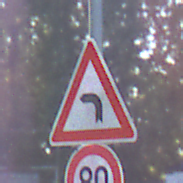
Verkehrszeichen: KurveLinks
Zusatzzeichen unten: Geschwindigkeit80
Umgebung: Outdoor, Suburban
Tageszeit: MorningAfternoon
Wetter: PartlyCloudy
Licht: Natural
Jahreszeit: NotSpecified
Kontrast: HighContrast